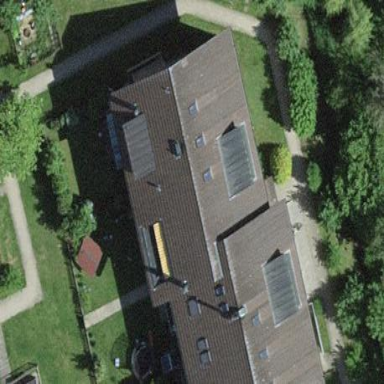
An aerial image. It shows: Residential building with gabled roof.